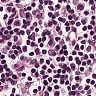
Metastatic tissue present: no